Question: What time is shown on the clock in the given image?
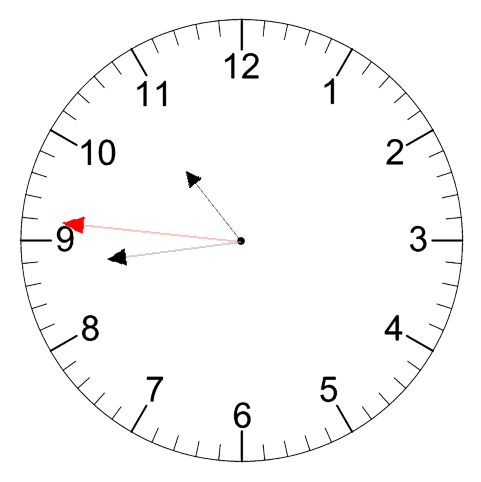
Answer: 10:43:46